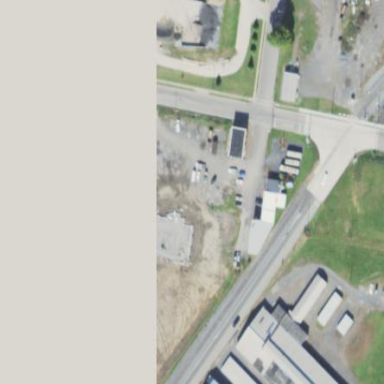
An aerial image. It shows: Fuel station.